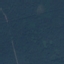
Land use / land cover: Forest